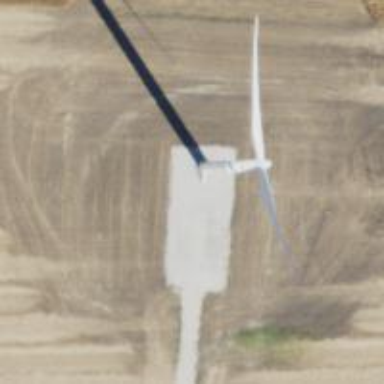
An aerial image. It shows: Wind generator powered by wind turbine.